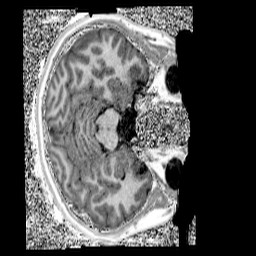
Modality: UNIT1
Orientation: axial
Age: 14
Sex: female
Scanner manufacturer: siemens
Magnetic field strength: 3 T
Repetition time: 4 s
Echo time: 0.00299 s